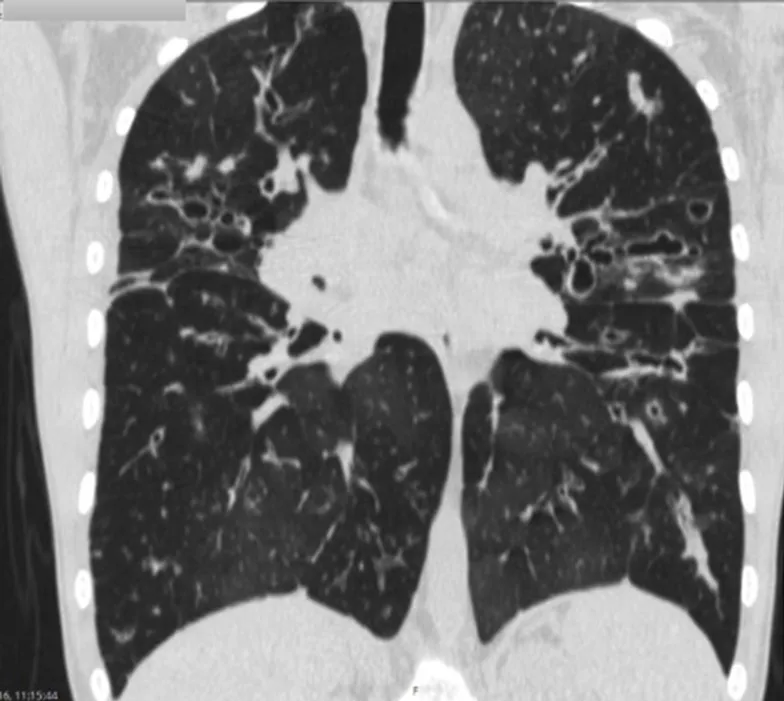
Coronal plane of computerized tomography in June 2016.
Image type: radiology (ct)